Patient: sex M, age 60
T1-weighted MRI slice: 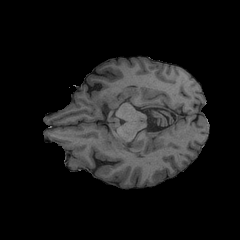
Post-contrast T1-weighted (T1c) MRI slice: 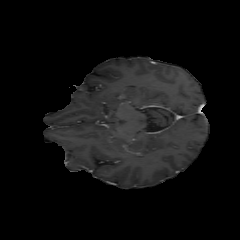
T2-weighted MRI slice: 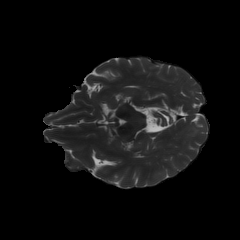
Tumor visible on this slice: no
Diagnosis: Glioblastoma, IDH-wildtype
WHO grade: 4